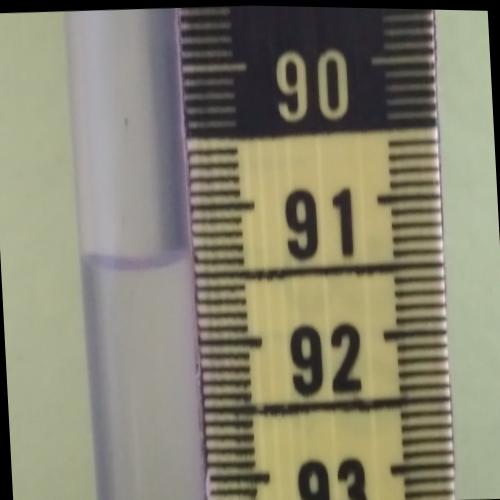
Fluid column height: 91.4 cm